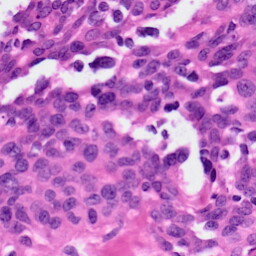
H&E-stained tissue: Ovarian